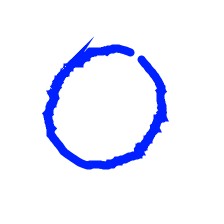
Shape: circle